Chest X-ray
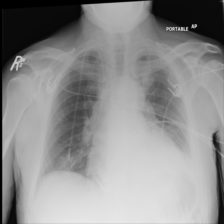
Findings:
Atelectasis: negative
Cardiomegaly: positive
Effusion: negative
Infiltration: negative
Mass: negative
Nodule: negative
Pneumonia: negative
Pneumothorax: negative
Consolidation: negative
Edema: negative
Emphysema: negative
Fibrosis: negative
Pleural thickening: negative
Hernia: negative